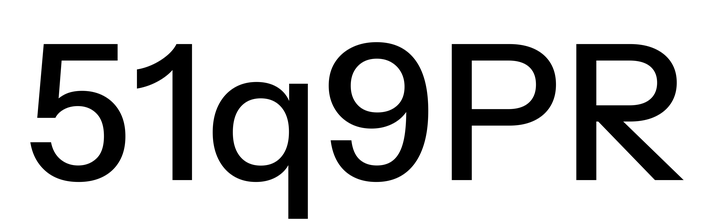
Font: InstrumentSans_Medium